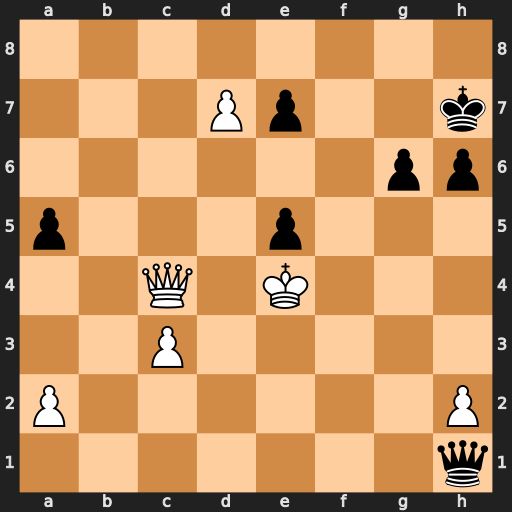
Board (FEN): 8/3Pp2k/6pp/p3p3/2Q1K3/2P5/P6P/7q
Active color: w
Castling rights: -
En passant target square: -
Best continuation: Kxe5 Qxh2+ Qf4